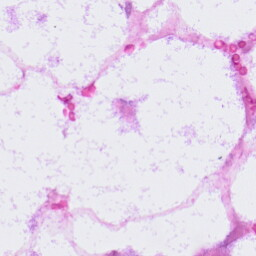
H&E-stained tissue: LymphNode